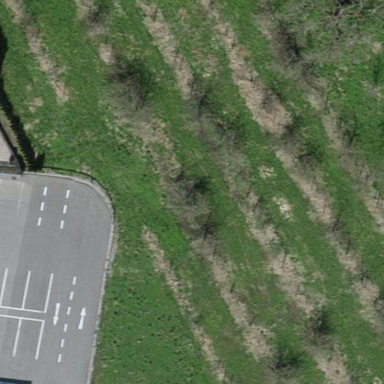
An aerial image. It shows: Orchard.